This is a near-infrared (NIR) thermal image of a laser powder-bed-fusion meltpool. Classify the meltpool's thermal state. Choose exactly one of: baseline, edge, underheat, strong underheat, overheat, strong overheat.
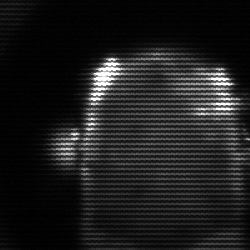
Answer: baseline